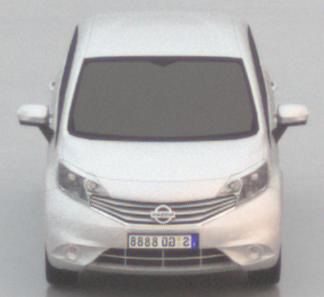
Make: Nissan
Model: Note 1.2
Detailed model: Note (E12) (10/13 - 12/16)
Model produced from: 2013/10
Model produced until: 2015/09
Doors: 5
Color: white
Road condition: wet road
Daytime: sunrise or sunset
Contrast: low contrast